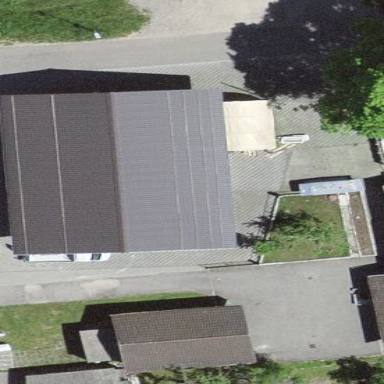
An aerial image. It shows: View of roof of building.